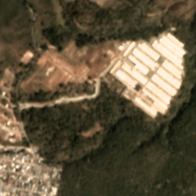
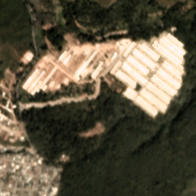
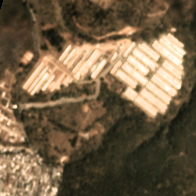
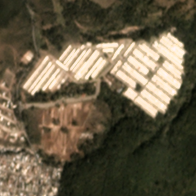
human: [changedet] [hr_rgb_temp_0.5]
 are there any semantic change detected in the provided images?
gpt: trees are removed in the bottom and  many new houses appeared .

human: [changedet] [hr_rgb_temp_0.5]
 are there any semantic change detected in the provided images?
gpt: several houses are erected on the original bareland .

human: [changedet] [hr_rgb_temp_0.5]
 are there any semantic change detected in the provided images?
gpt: some houses have appeared in the clearing .

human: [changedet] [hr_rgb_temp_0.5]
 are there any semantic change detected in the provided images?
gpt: A road appeared and deforestation occured at the bottom .

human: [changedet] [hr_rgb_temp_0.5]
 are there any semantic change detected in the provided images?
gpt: deforestation occured at the bottom and many new buildings appeared on the bareland .